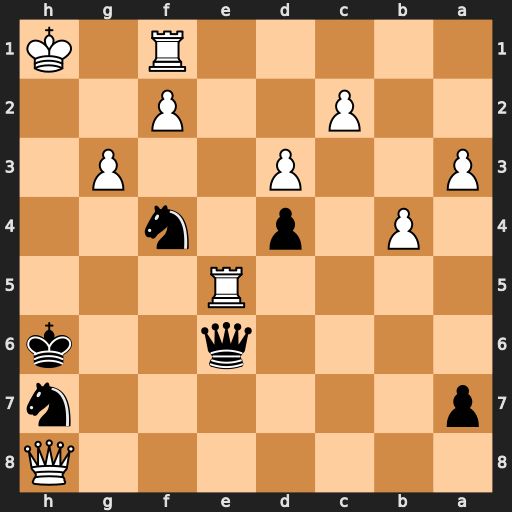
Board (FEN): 7Q/p6n/4q2k/4R3/1P1p1n2/P2P2P1/2P2P2/5R1K
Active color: b
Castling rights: -
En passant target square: -
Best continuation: Qh3+ Kg1 Qg2#